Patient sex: M
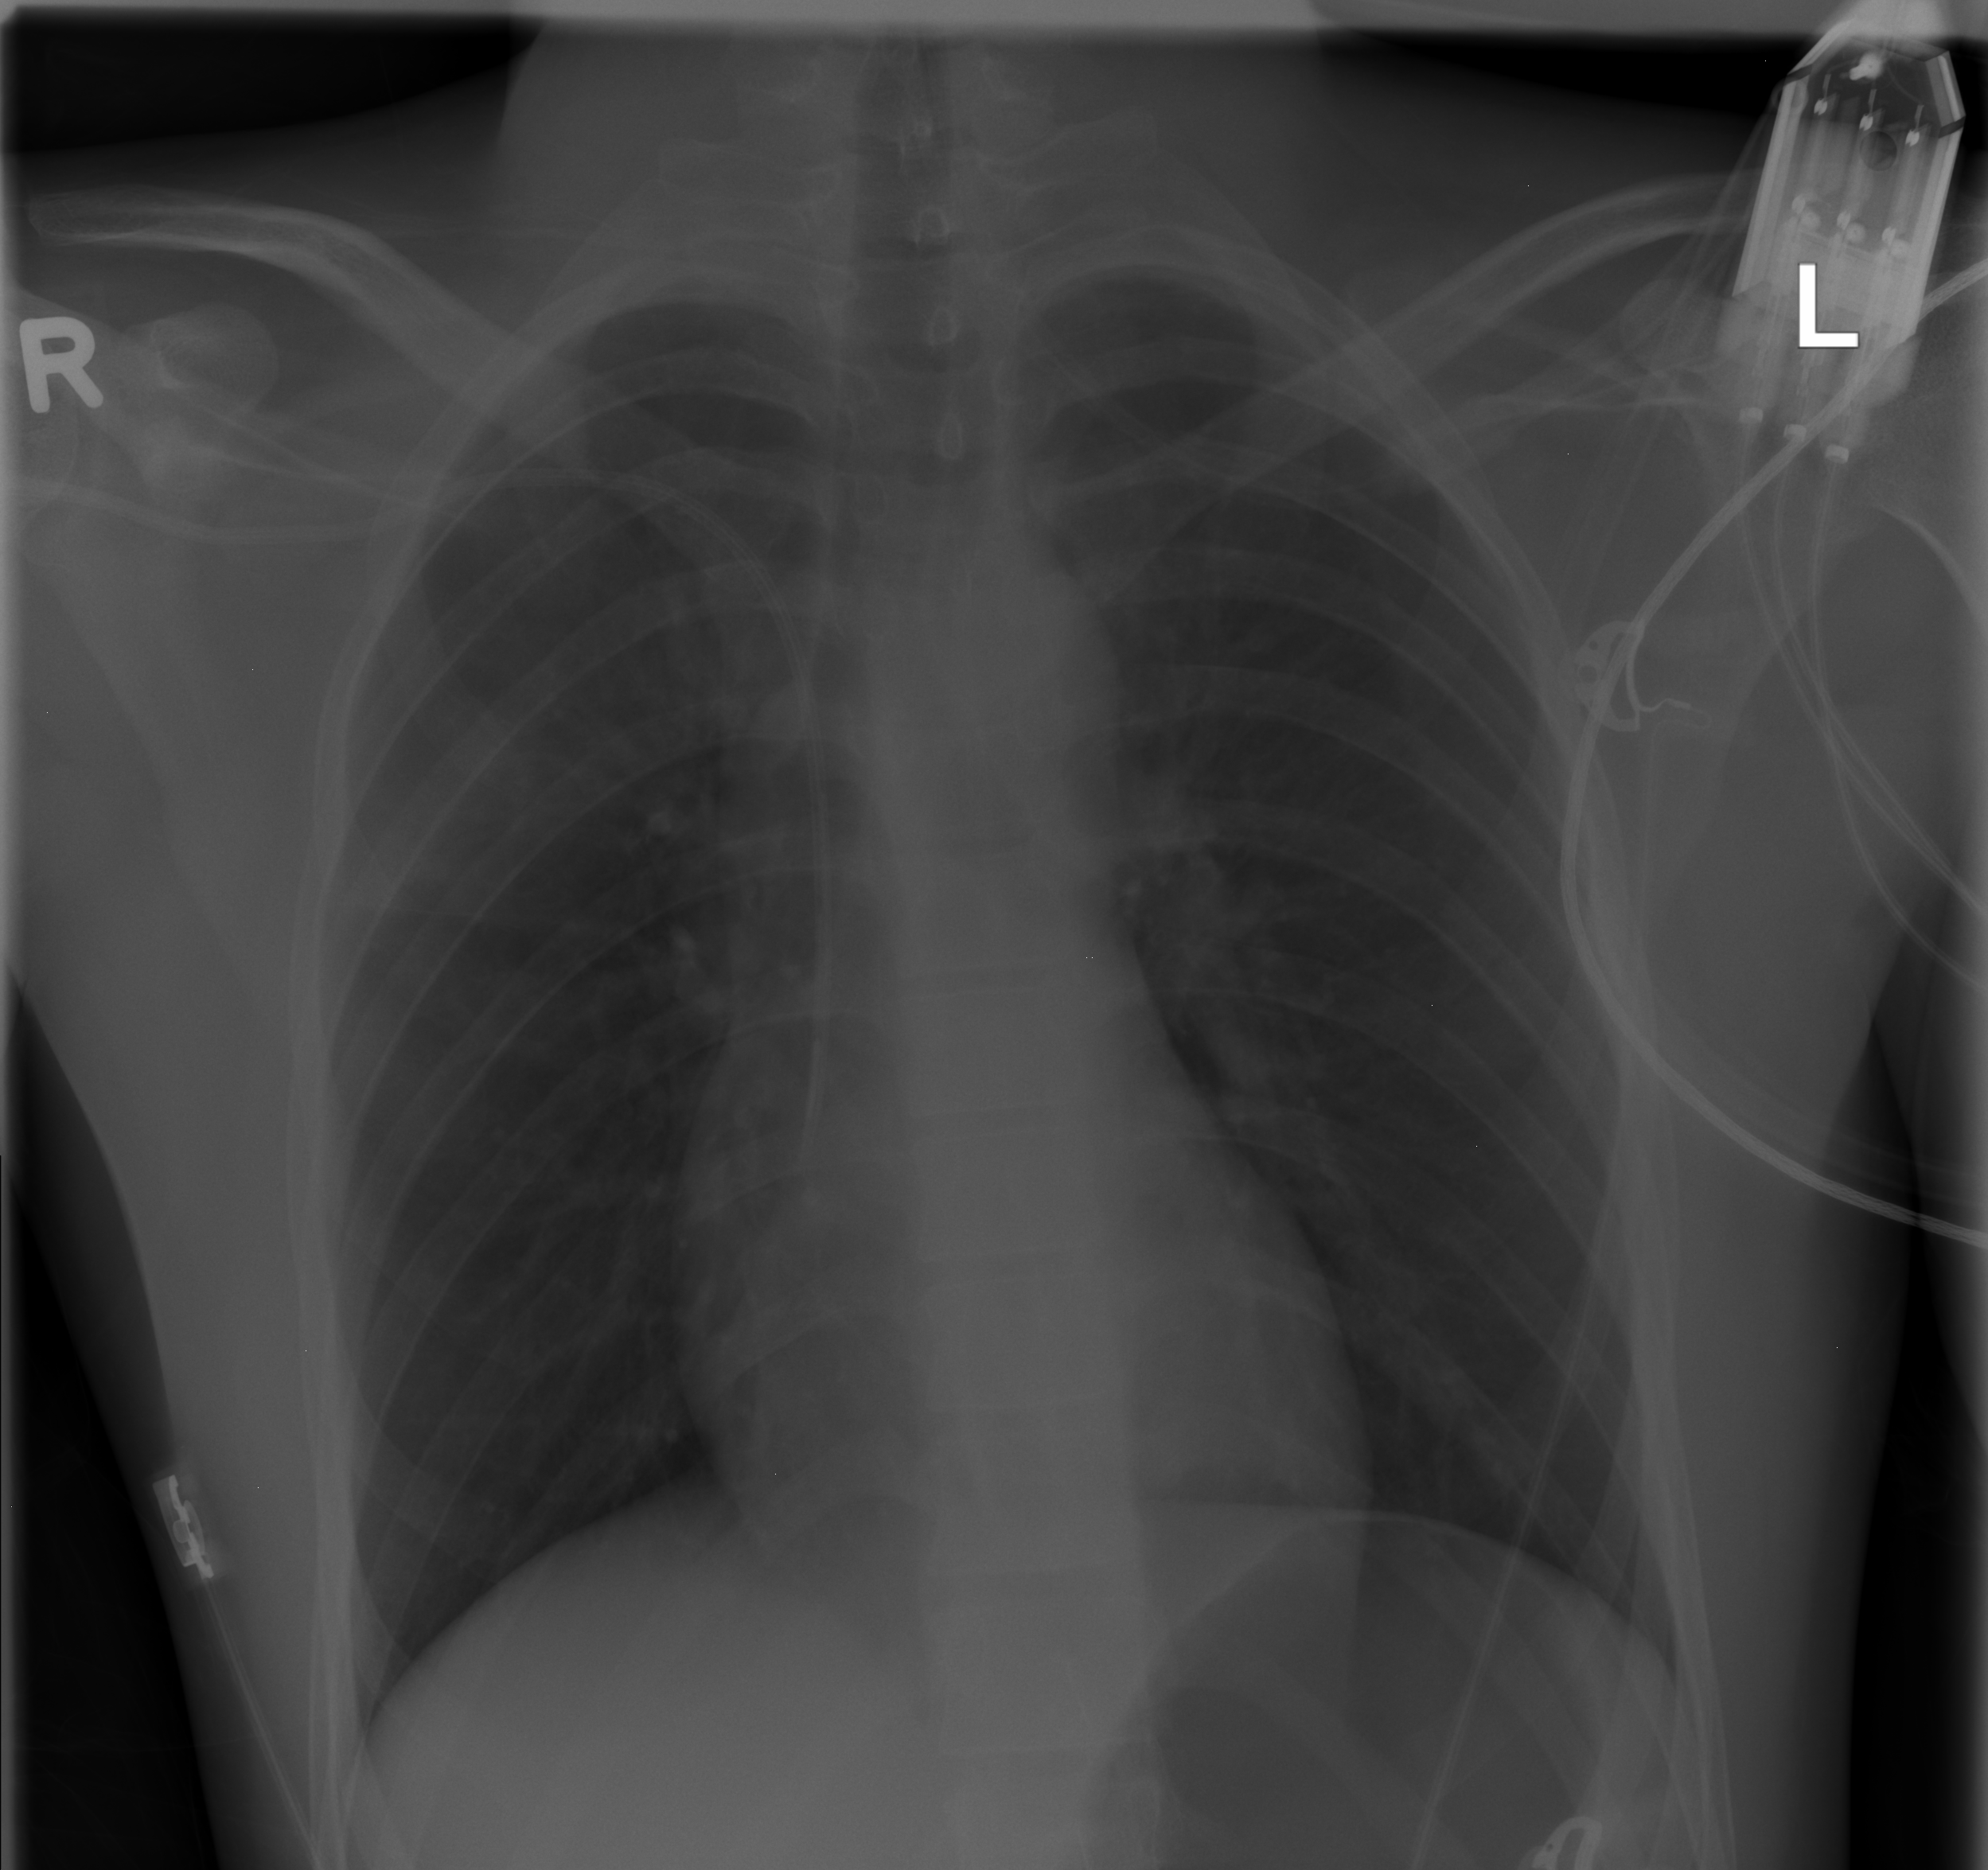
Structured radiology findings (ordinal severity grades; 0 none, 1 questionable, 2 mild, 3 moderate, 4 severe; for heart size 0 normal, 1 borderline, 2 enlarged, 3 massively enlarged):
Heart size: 0
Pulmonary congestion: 0
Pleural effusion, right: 0
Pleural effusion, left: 0
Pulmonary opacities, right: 0
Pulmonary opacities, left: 0
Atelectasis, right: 1
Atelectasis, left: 1